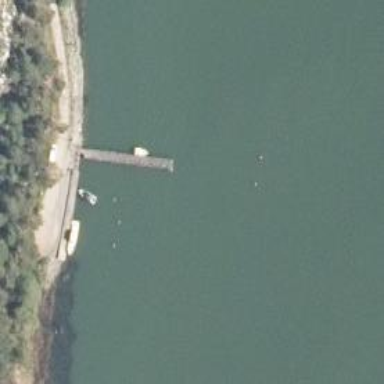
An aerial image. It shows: Man-made pier.